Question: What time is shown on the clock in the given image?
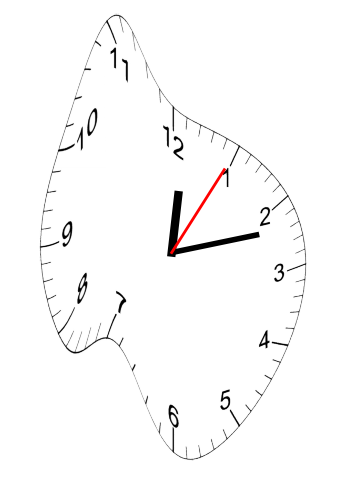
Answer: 12:12:05